Question: I've a grid generated by backgrid.
And I want to limit text length, each td must be on one line.
width property on td has no effect.
Thanks for your help.

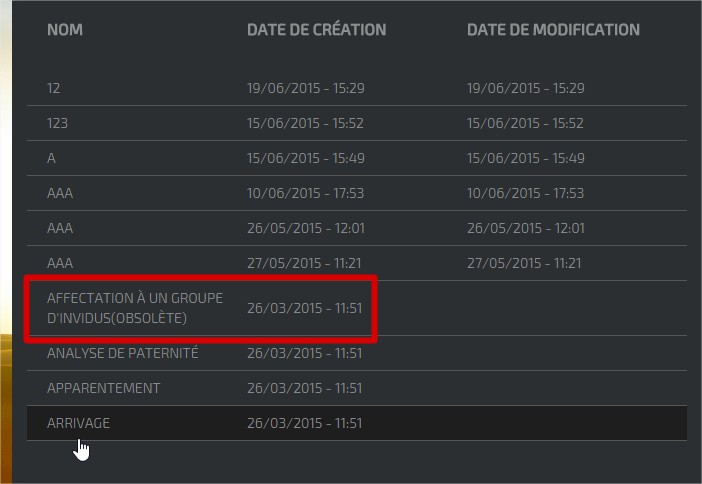
Answer: Depending on how you define 'limit', you can simply prevent wrapping, and control overflow:
'''
td{
white-space:nowrap;
overflow:hidden;
text-overflow:ellipsis;
}
'''
This will keep contents to one line, with an ellipsis being appended to the end if textual content exceeds the allowed width of the 'td'